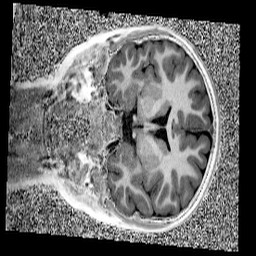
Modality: UNIT1
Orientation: coronal
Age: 9
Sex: female
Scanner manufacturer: siemens
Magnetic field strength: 3 T
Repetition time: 4 s
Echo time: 0.00299 s